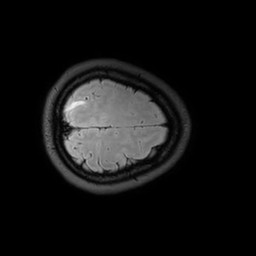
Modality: FLAIR
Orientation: axial
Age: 48
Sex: female
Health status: ill
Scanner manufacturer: philips
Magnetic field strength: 3 T
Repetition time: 4.8 s
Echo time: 0.313 s